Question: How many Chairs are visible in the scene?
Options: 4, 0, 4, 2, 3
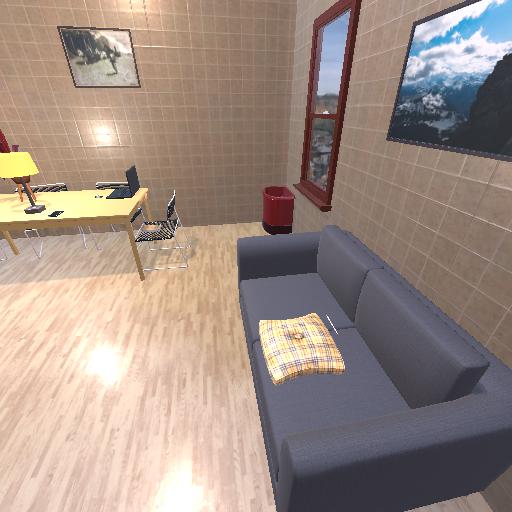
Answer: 4